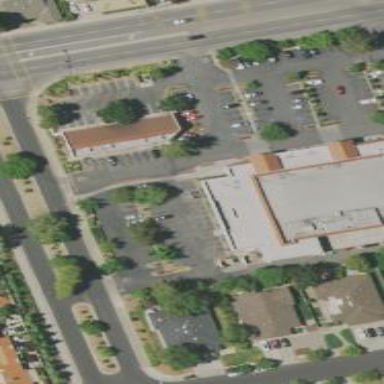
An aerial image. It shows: Building that houses supermarket.